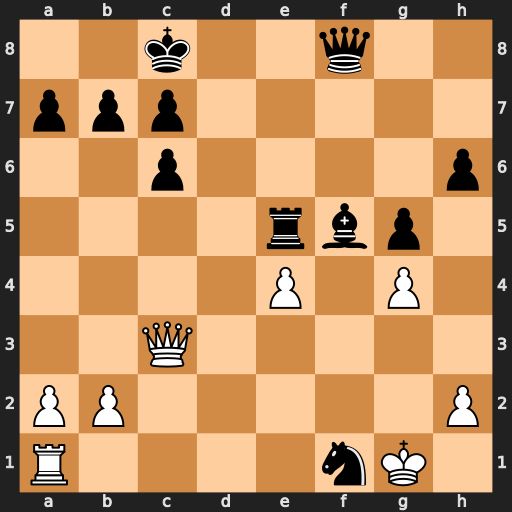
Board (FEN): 2k2q2/ppp5/2p4p/4rbp1/4P1P1/2Q5/PP5P/R4nK1
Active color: w
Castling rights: -
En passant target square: -
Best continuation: Qxe5 Bxg4 Rxf1